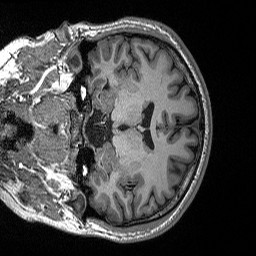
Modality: T1w
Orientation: coronal
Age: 24
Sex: male
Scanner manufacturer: siemens
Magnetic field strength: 3 T
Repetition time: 2.3 s
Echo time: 0.00298 s